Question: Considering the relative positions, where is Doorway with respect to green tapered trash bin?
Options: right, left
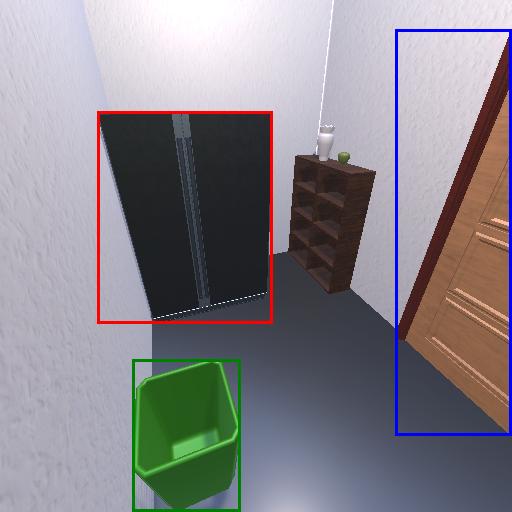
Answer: right